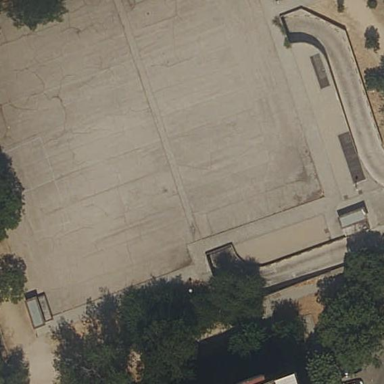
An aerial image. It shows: Parking area.